Field crop: tomato
Growth stage: 1
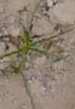
Species: cyperus